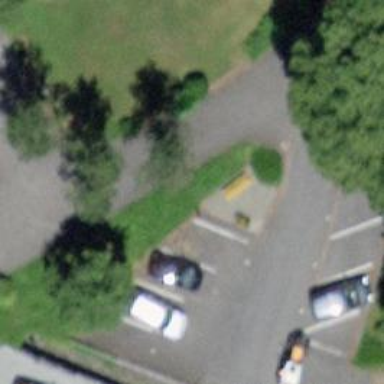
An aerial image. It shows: Bench for seating.